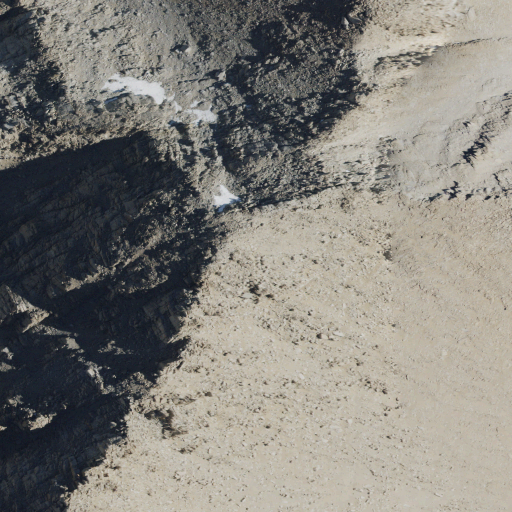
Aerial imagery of mountain in California named Mount Irvine containing only barren land